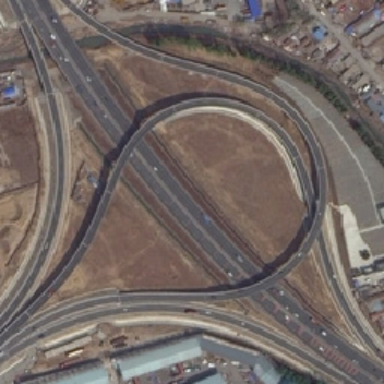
The road passes through the circular viaduct and is surrounded by factories .